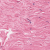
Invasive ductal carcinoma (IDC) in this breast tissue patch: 0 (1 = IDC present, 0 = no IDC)